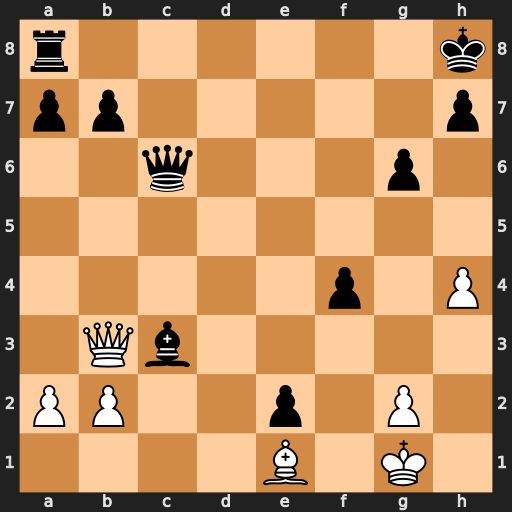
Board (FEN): r6k/pp5p/2q3p1/8/5p1P/1Qb5/PP2p1P1/4B1K1
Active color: w
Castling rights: -
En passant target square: -
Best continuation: Bxc3+ Qxc3 Qxc3+